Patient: sex M, age 66
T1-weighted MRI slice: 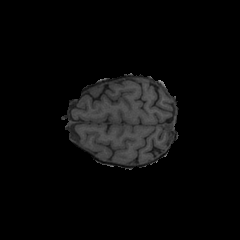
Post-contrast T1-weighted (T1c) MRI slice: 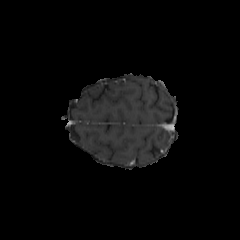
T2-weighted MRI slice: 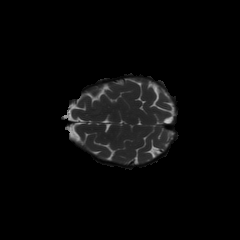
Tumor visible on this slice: no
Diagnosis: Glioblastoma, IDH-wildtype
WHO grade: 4